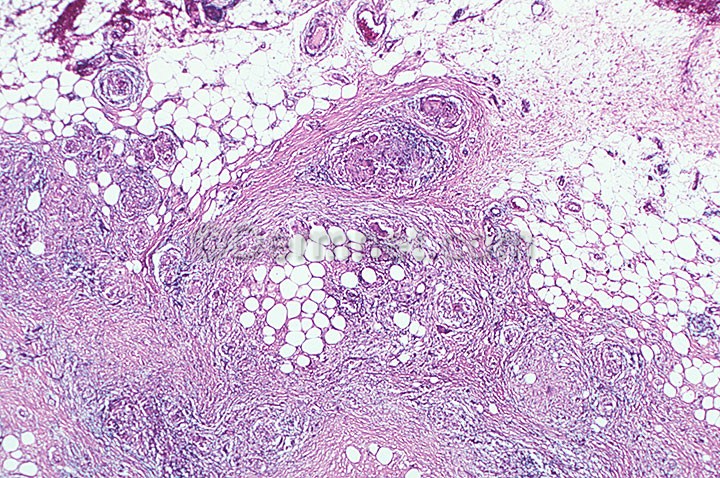
Disease: Vasculitis Photos